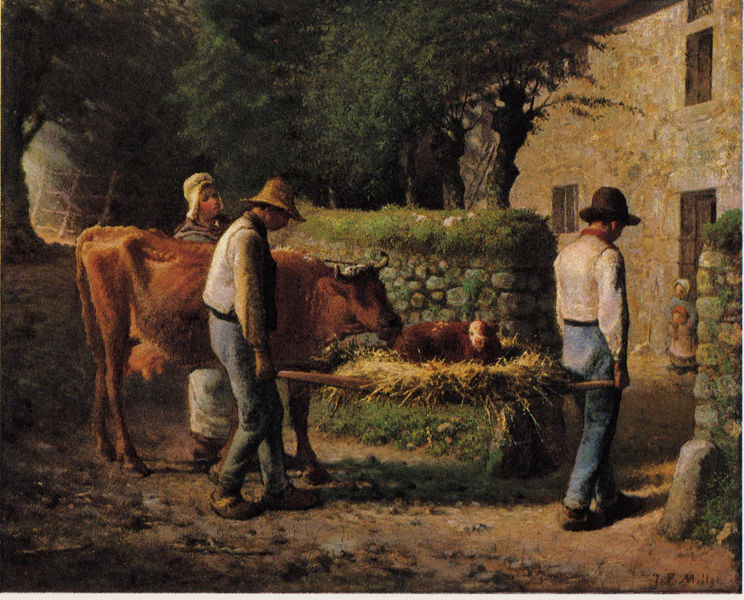
Titel: Das neugeborene Kalb wird nach Hause gebracht
Künstler: Jean François Millet
Standort: Chicago (Illinois)
Institution: The Art Institute of Chicago
Schlagwörter: baum, blau, dunkel, gemälde, mann, schatten, bäume, gelb, grün, mädchen, ocker, braun, fenster, frankreich, frau, hell, hut, hüte, kleid, licht, männer, stroh, tür, weiss, ölbild, gebäude, gras, haus, rot, tier, weg, zaun, haube, malerei, rock, hemd, hose, stein, steine, tragen, erde, feld, natur, sonne, gold, realismus, kind, mutter, wald, arbeit, bauern, genre, kinder, fassade, genremalerei, schuhe, hosen, jungen, bäuerin, heu, mittag, trage, mauer, tag, kuh, rind, bauernhof, hof, kies, blue, hat, men, people, window, women, black, country, france, green, group, old, painting, wall, woman, yellow, kopftuch, jeans, servant, brown, bauer, tor, schinken, eingang, strahlen, mauerwerk, moos, bahre, man, stone, tree, house, orange, bauernhaus, summer, sun, trees, village, landwirtschaft, death, child, euter, hörner, evening, forest, grass, light, garden, night, view, eimer, bulle, landarbeit, ochse, stier, mother, realism, hats, schaft, children, door, scene, sunlight, geburt, dirt, outside, person, rural, kalb, kälbchen, human, heimkehr, heimweg, brick, england, landwirt, animal, cattle, cow, cows, farm, farmer, horse, tent, bull, baby, dutch, work, working, farmers, bare, carry, worker, moss, barre, poor, courbet, dirty, workers, hay, straw, countryside, agriculture, wheat, farming, hous, flemish, persons, cobblestone, agricultural, lifestock, birth, shed, milk, yard, calf, stag, cobble, udder, hail, haube hut, new born, wear, sotne, starvation, nrown, claf, pesant, perso, peasons, utters